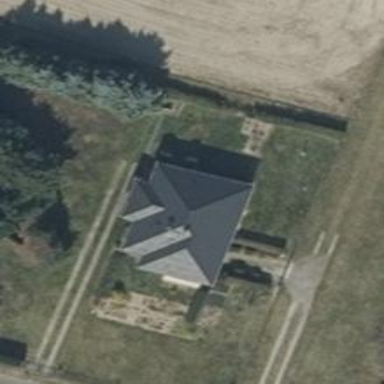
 grey in color. The roof is oriented along the building with various parts."